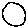
Label: circle